Field crop: tomato
Growth stage: 1
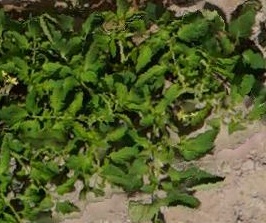
Species: tomato